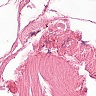
Metastatic tissue present: no